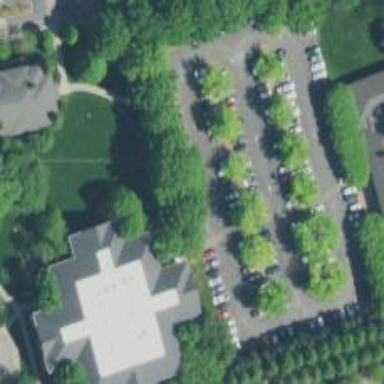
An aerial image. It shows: College building.